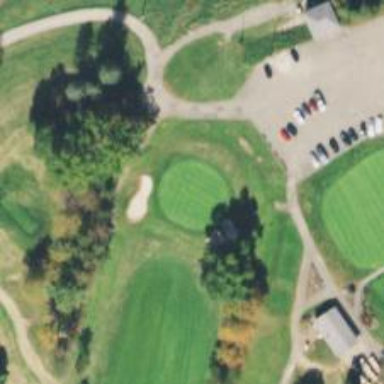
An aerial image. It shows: View of golf hole.